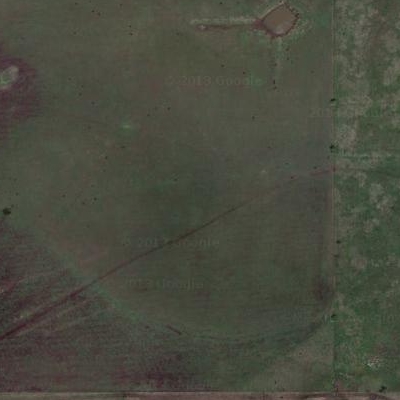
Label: aGrass